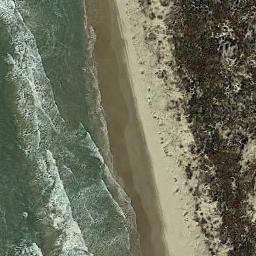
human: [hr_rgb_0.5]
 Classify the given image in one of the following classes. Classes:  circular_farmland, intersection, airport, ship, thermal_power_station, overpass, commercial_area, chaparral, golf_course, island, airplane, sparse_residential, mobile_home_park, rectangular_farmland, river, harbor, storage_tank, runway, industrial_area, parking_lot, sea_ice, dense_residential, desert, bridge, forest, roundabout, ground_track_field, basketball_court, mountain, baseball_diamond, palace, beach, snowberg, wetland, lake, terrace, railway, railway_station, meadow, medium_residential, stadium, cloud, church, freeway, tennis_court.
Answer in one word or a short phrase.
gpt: beach